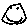
Label: smiley face